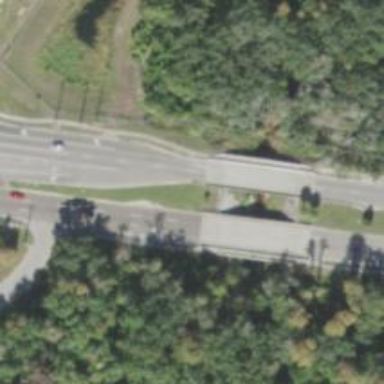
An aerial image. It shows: Footway bridge.